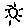
Label: sun